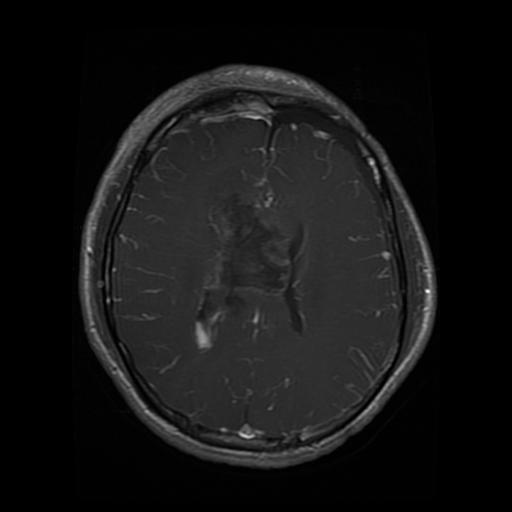
Label: glioma